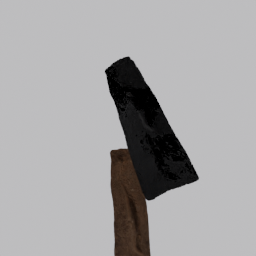
Label: nature